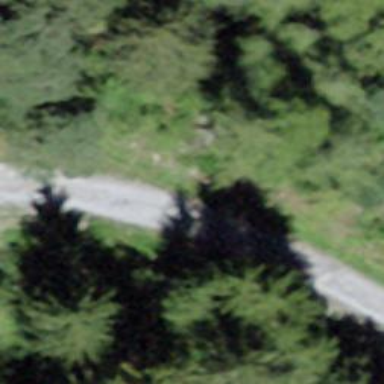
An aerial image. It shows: Well-maintained track road with grade 1 tracktype.